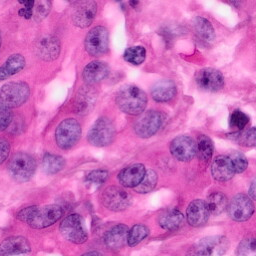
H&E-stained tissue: Pancreatic